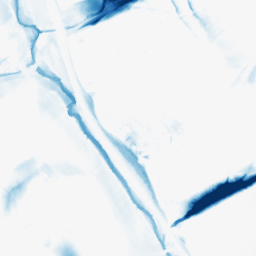
Category: morphological
Decomposition family: morphological_diamond
Decomposition parameters: operation: closing
radius: 20
Upsampling method: fft_zeropad
Upsampling parameters: scale: 8
Upsampling scale: 8